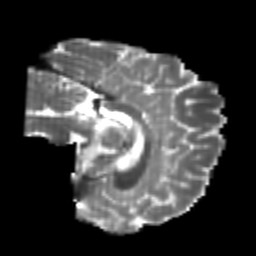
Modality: T2w
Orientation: sagittal
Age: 24
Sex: male
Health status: healthy
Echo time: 0.074 s